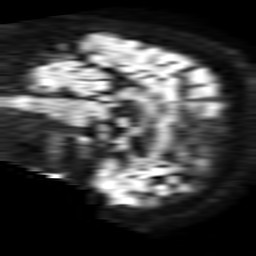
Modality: TRACE
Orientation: sagittal
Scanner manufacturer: philips
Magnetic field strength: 1.5 T
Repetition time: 3.395 s
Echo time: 0.06922 s